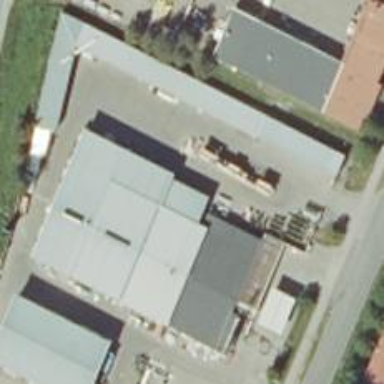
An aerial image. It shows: Hardware shop.